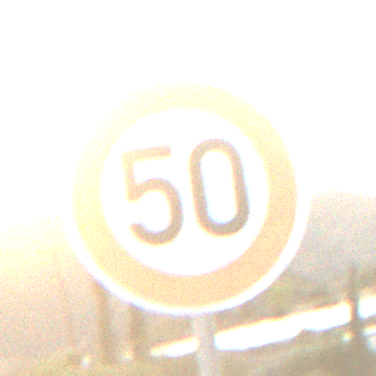
Verkehrszeichen: Geschwindigkeit50
Umgebung: Outdoor, RoadRail
Tageszeit: SunriseSunset
Wetter: PartlyCloudy
Licht: Natural
Jahreszeit: NotSpecified
Kontrast: LowContrast